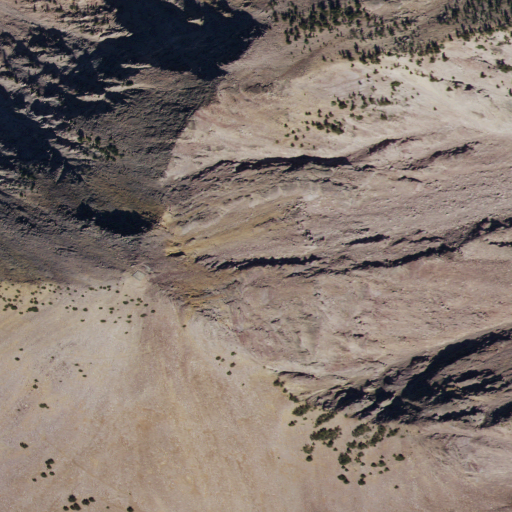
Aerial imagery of cliff(s) in Idaho named Iron Creek Point containing shrub, grassland, evergreen forest, and snow